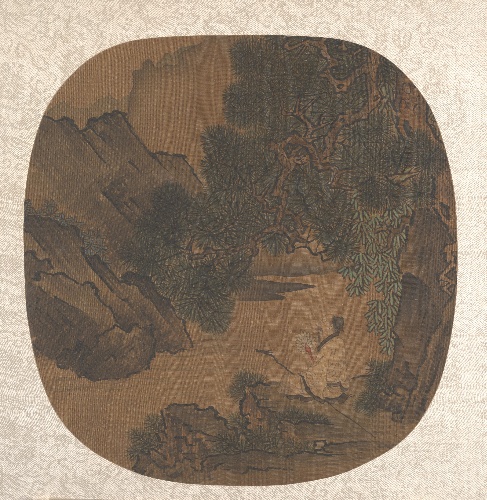
Artist: Unidentified artist
Object type: Fan mounted as an album leaf
Classification: Paintings
Medium: Fan mounted as an album leaf; ink and color on silk
Culture: China
Period: Qing dynasty (1644–1911)
Dimensions: 9 x 8 3/4 in. (22.9 x 22.2 cm)
Department: Asian Art
Credit line: John Stewart Kennedy Fund, 1913
Accession year: 1913
Repository: Metropolitan Museum of Art, New York, NY
Tags: Men|Mountains|Landscapes